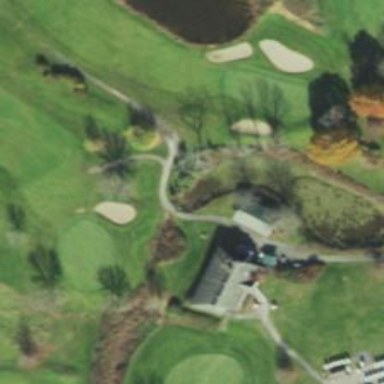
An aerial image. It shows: Picturesque scene of golf course with lateral water hazard.